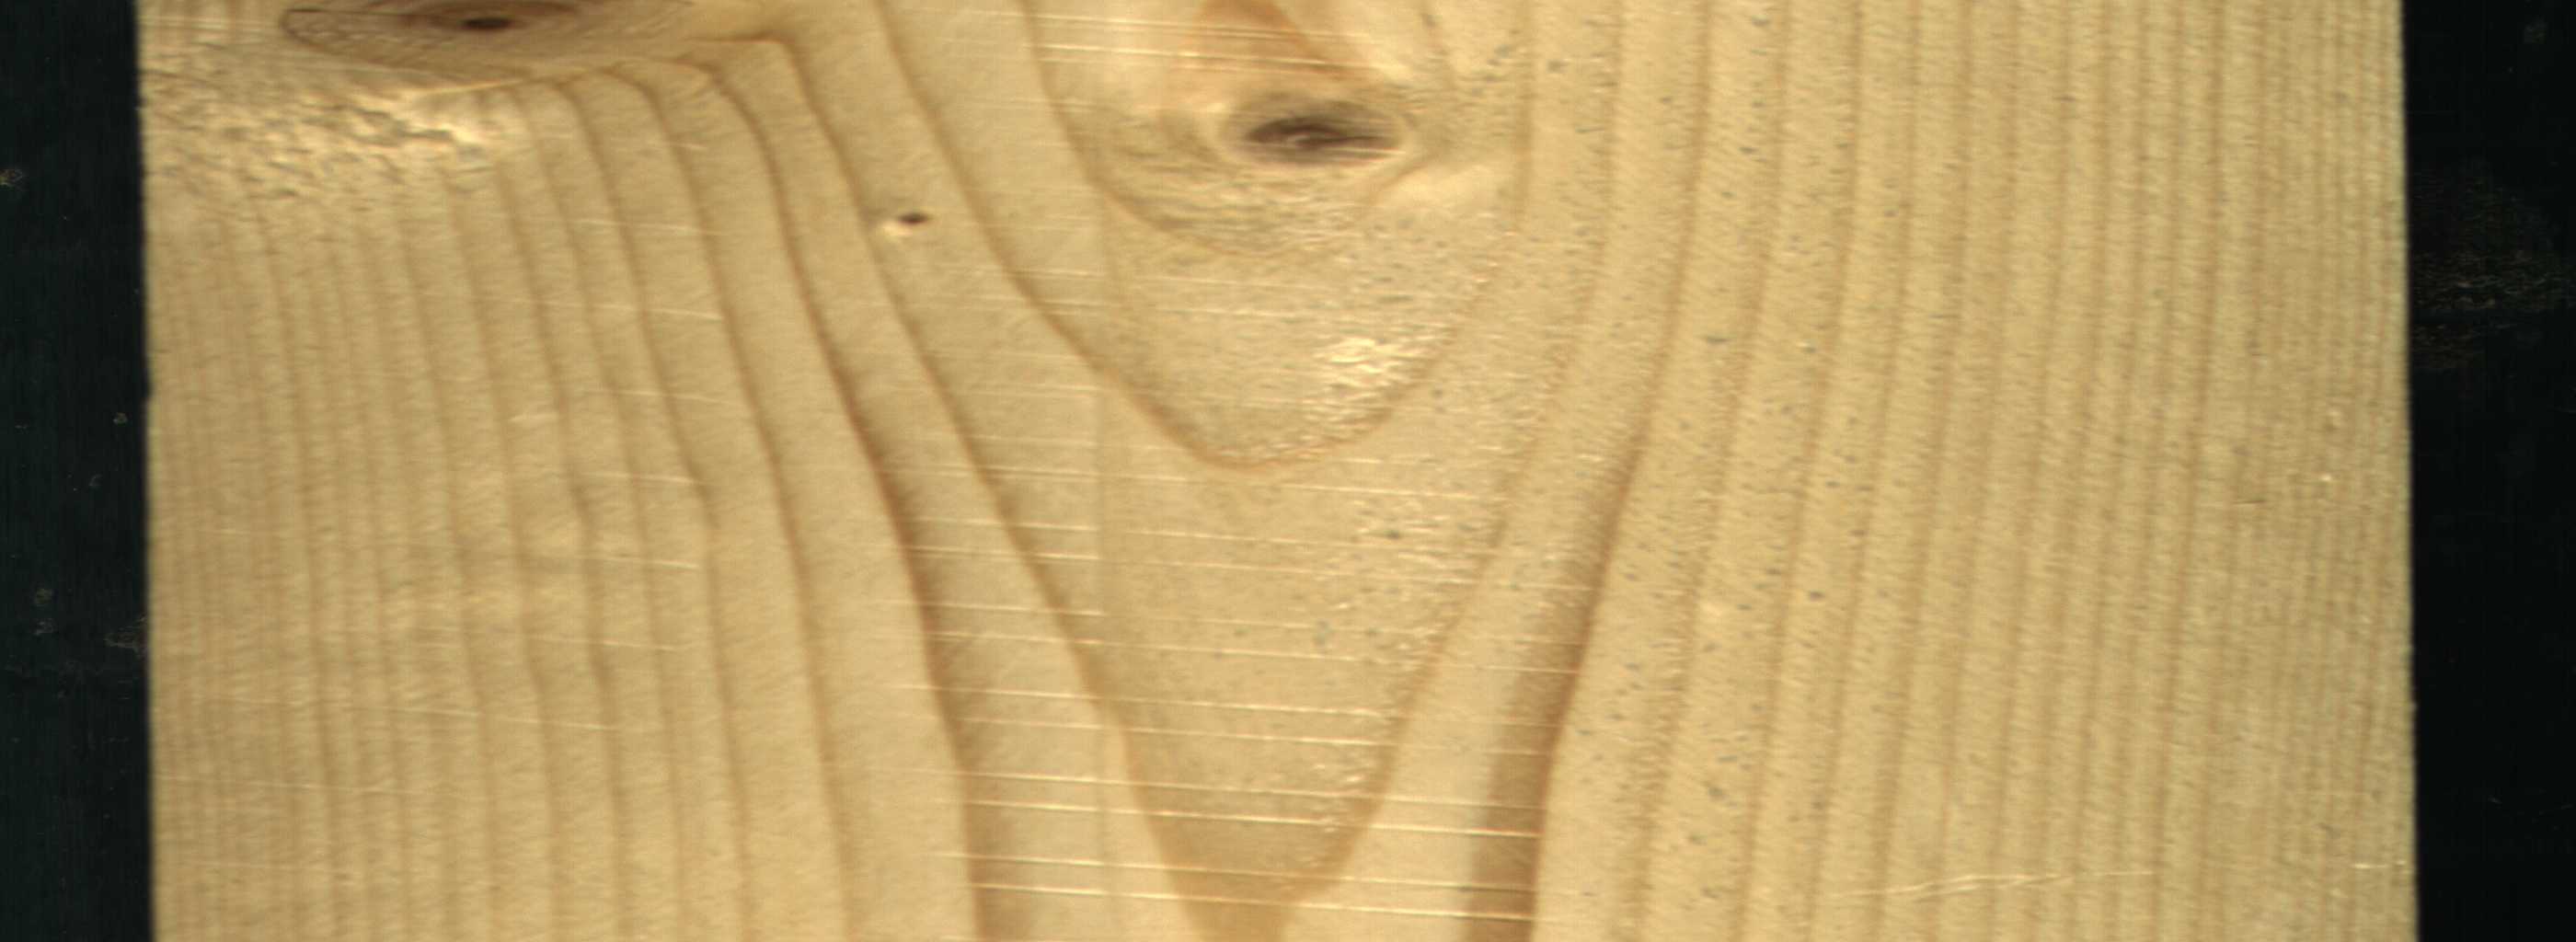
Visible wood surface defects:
Live_Knot
Live_Knot